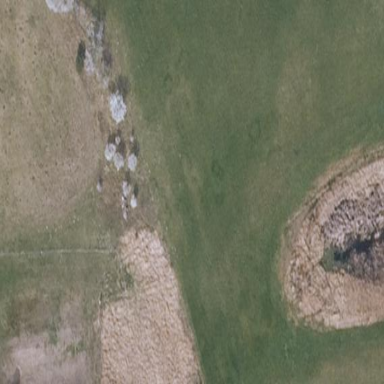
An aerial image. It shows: Picturesque meadow with lush grassland.